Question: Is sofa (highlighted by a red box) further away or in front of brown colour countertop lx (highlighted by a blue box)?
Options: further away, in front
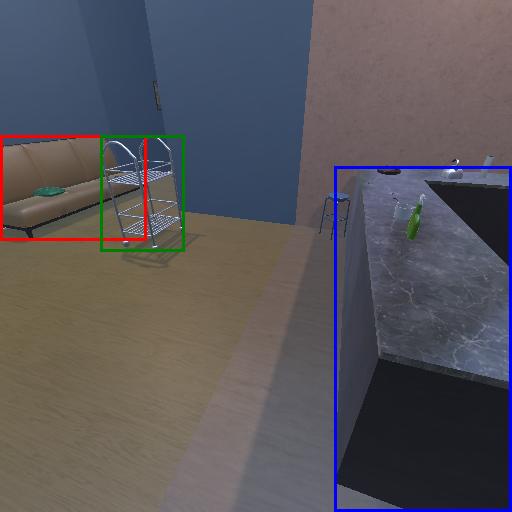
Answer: further away